Aerial crown-view tile of a tropical tree (Barro Colorado Island, Panama), acquired 20240918:
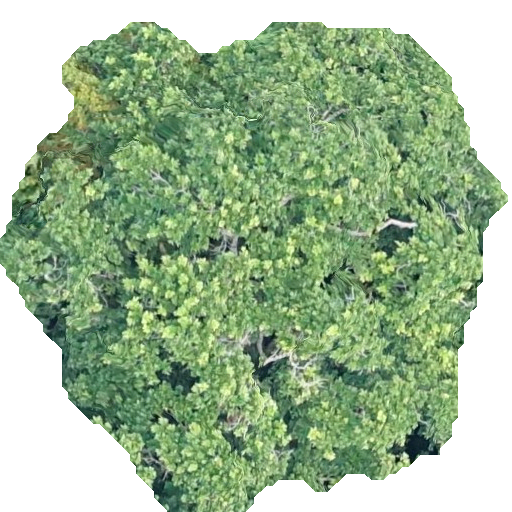
Species: Anacardium excelsum
GBIF accepted scientific name: Anacardium excelsum
Crown area: 289.839 m²